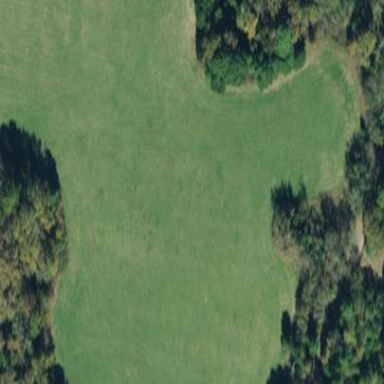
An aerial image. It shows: Agricultural meadow.